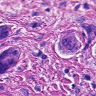
Metastatic tissue present: yes